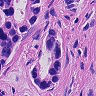
Metastatic tissue present: yes